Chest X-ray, AP view. Patient: 34 years old, sex M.
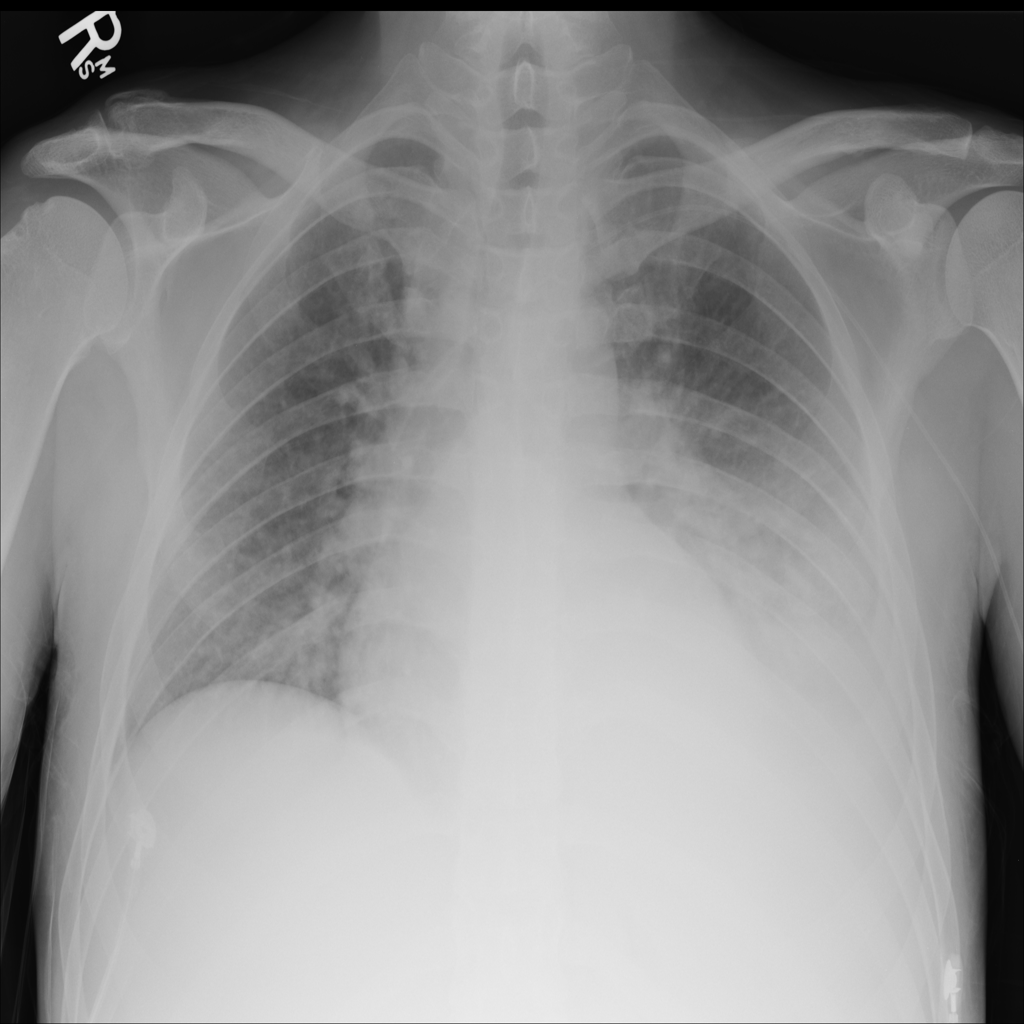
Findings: Effusion, Infiltration